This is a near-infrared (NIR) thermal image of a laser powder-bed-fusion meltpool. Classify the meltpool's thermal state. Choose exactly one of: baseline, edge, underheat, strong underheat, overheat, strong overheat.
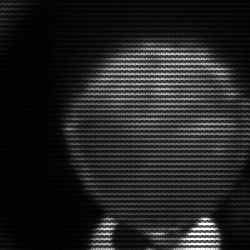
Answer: edge